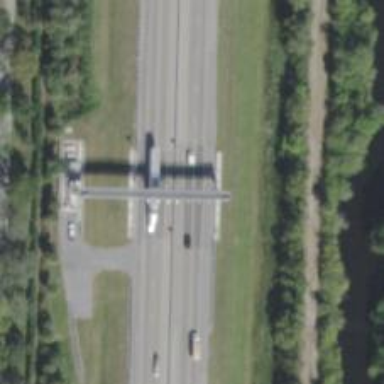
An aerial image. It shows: Toll gantry on the road.